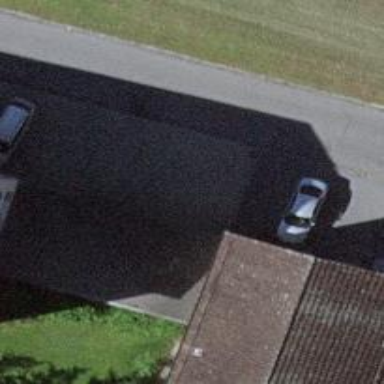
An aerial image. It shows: Group of garages.